Field crop: maize
Growth stage: 2
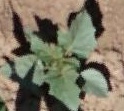
Species: datura